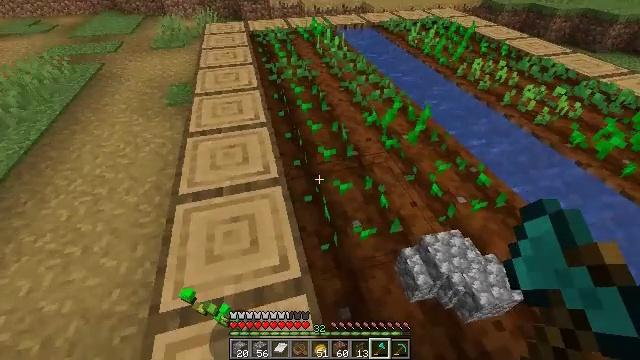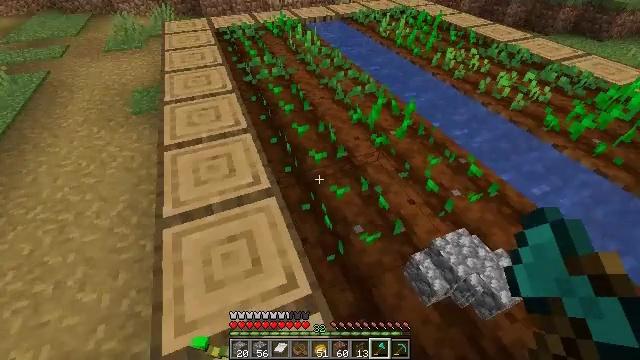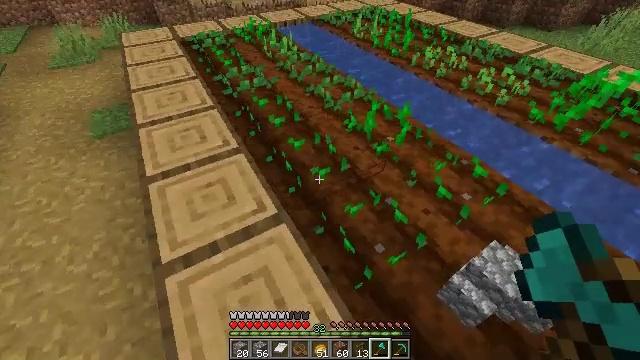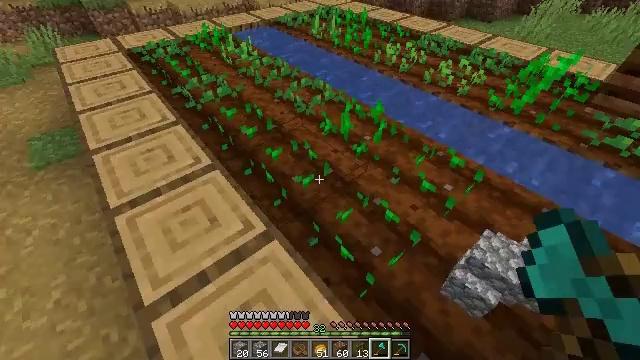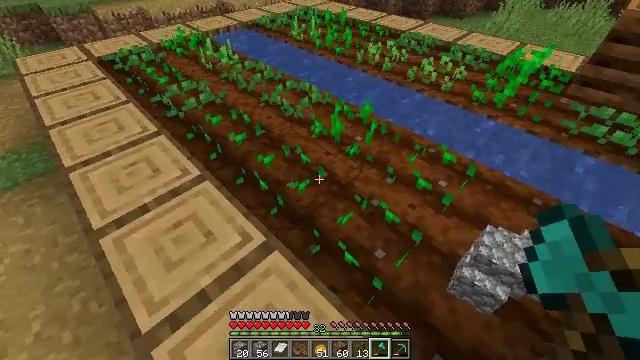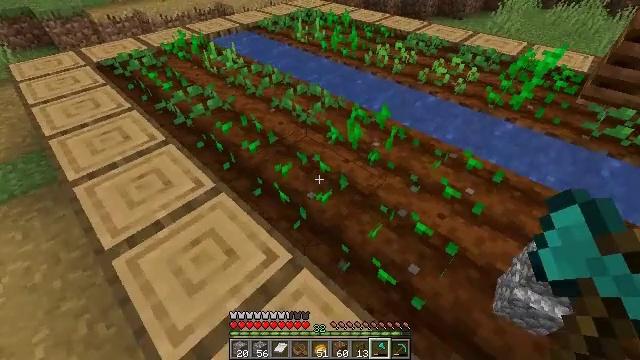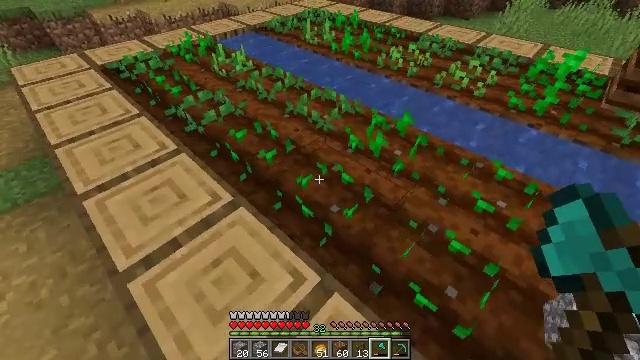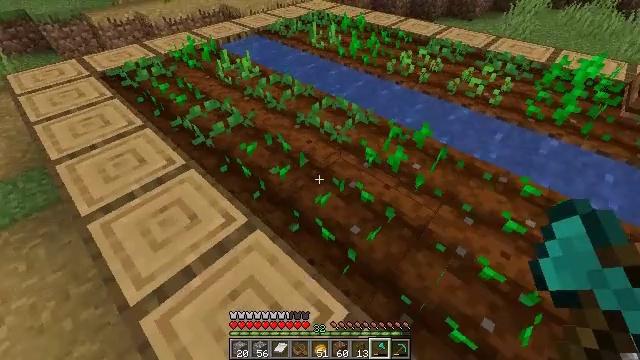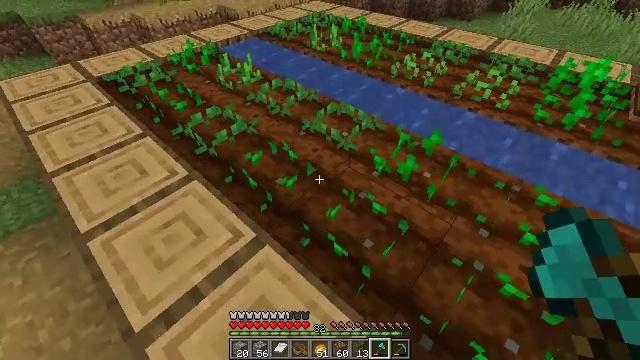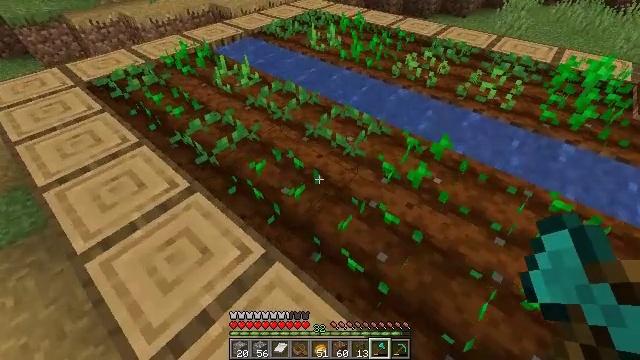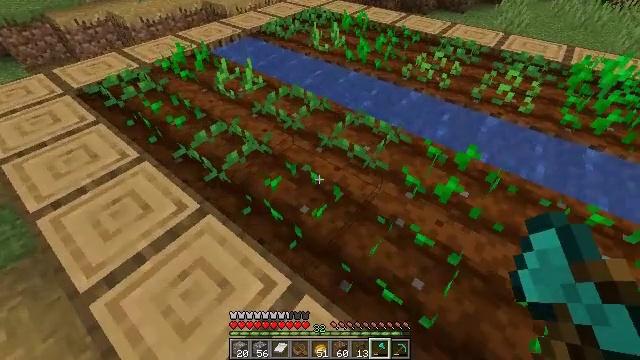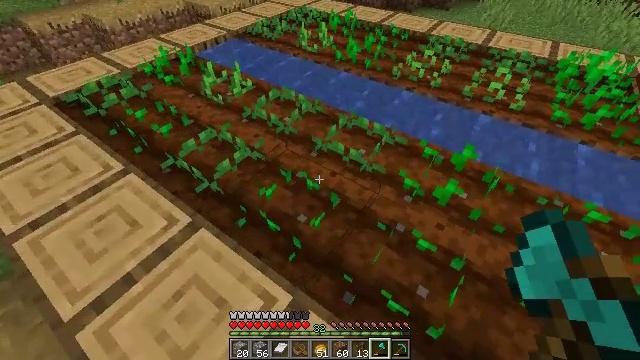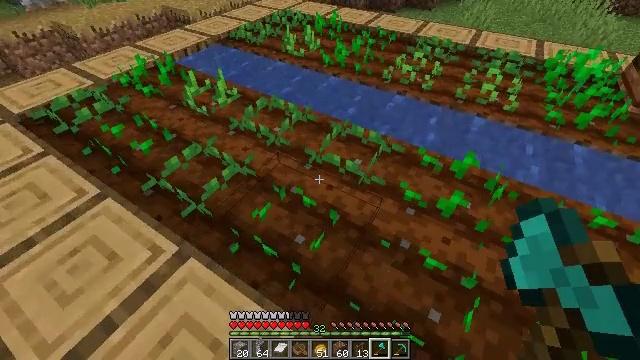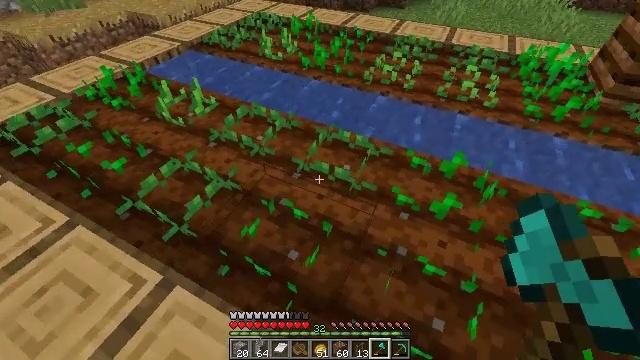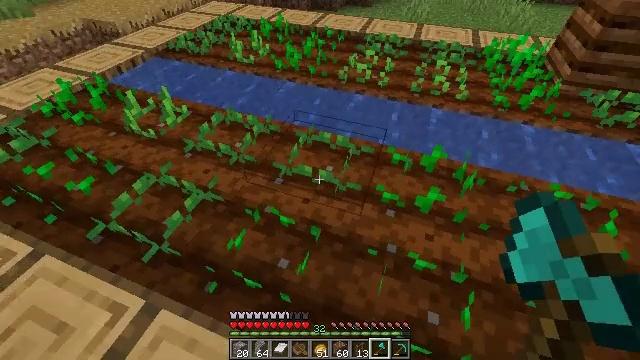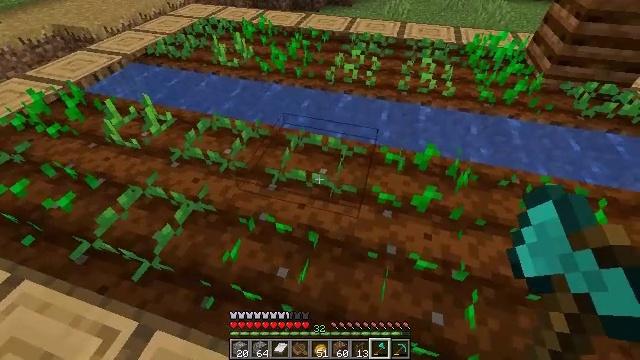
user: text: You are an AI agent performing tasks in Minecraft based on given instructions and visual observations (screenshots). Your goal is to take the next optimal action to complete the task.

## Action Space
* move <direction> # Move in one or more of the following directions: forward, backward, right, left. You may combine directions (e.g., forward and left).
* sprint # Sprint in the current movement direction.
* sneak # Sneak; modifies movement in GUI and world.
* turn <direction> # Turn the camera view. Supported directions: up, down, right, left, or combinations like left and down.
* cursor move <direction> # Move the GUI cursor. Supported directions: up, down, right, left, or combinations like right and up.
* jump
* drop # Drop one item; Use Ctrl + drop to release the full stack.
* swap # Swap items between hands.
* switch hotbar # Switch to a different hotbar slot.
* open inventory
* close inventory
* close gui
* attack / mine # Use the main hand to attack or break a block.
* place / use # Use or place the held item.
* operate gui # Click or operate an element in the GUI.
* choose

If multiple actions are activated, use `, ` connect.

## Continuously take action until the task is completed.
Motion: motion action
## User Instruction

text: Gather carrots from the field.
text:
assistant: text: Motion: move forward and move left, turn right and down
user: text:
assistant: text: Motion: move forward and move left, turn right
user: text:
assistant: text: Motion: move forward and move left, turn right
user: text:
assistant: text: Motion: move forward and move left, turn right
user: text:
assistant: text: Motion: move forward and move left, turn right
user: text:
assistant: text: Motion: move forward and move left
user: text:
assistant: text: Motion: move forward and move left
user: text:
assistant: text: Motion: move forward and move left
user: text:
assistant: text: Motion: move forward and move left, turn right
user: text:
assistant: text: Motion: move forward and move left, turn right
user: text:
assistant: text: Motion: move forward, turn right
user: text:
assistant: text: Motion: move forward, turn right
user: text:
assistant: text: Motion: turn right
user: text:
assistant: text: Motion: turn right
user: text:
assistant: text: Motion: turn right
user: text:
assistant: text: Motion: no_op
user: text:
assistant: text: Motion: no_op
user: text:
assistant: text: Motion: no_op
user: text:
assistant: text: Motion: attack / mine
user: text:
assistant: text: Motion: attack / mine
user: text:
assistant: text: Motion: no_op
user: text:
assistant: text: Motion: no_op
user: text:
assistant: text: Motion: no_op
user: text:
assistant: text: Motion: no_op